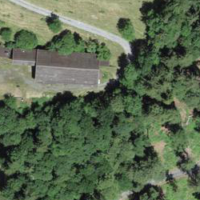
EUNIS habitat code: 44
Species observed at this site:
Dendrocopos major
Certhia familiaris
Sitta europaea
Fringilla coelebs
Lophophanes cristatus
Ficedula hypoleuca
Periparus ater